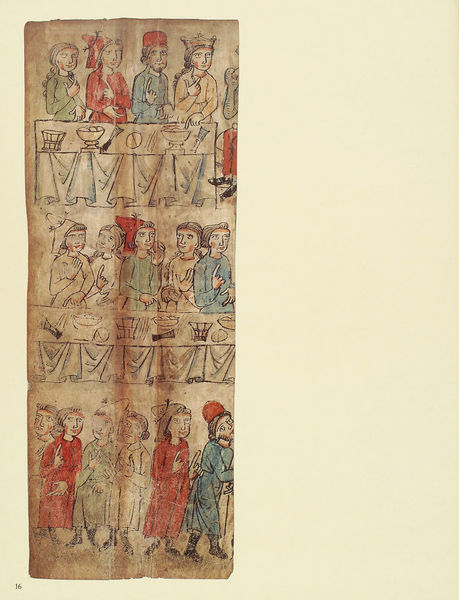
Titel: Willehalm - Handschrift
Künstler: Wolfram von Eschenbach
Institution: Nürnberg, Germanisches Nationalmuseum
Schlagwörter: blau, menschen, braun, männer, schwarz, tisch, weiss, rot, falten, messer, schale, teller, tischtuch, krone, schalen, könig, essen, brot, illustration, speisen, pergament, speise, buchmalerei, n, pergament', tzeller